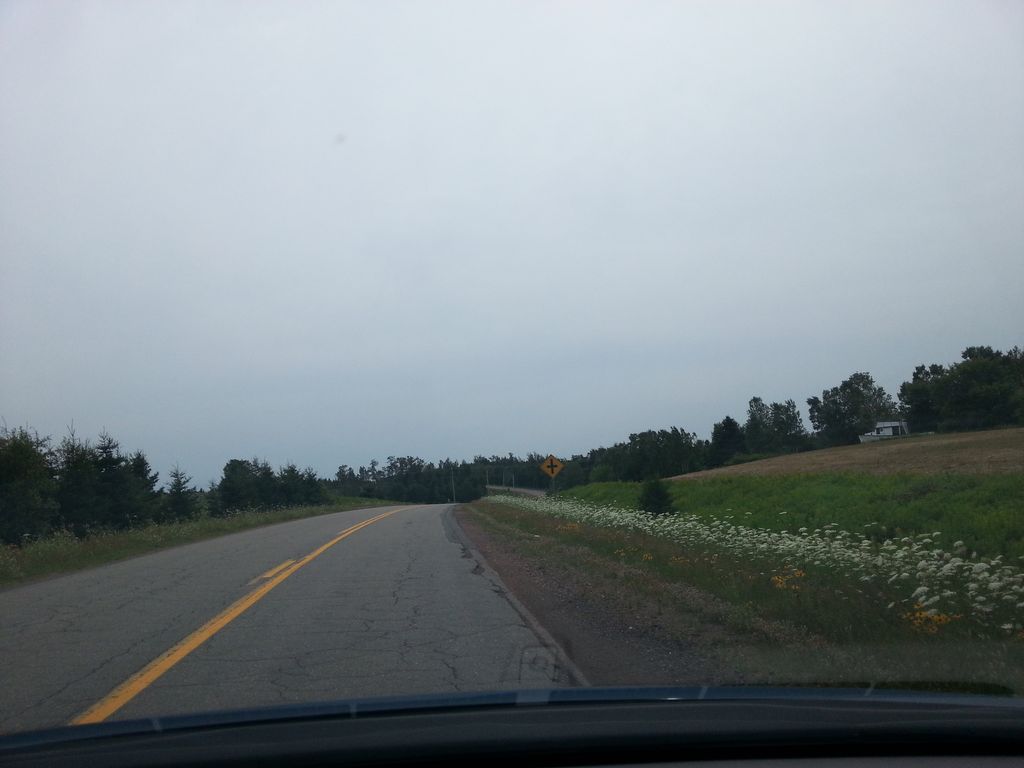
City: charlottetown